Question: I have done a little research online with no luck, and I cant seem to see a question on SO similar to this.
I wanted to know if its possible to place a windows program to fit inside a jFrame or jWindow. The particular example I had in mind was if I were to create a jFrame, can I spawn a windows program to open (i.e. cmd.exe) and embed that window within my jFrame somewhere. Hopefully the following image depicts what Im trying to acheive.

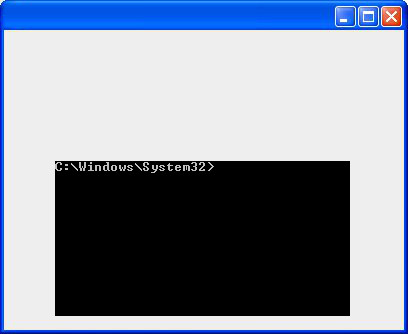
Answer: This has been asked before several times on this site, and always, as far as I can recall the answer is the same: while yes this is theoretically feasible, it is extraordinarily difficult to implement, especially since Java Swing uses light weight components that are not created by the OS, but created by the Swing itself. You would be better off using a language that allows you to get tighter with the operating system such as C# if Windows or C/C++ with Windows and most everything else.
So my final answer: this is not practical with Java Swing GUI's.
---
Note that if all you want to do is to stream output from the command line, this can be done by displaying it in a JTextField or JEditPane or JTextPane. There is no need to embed an OS window into the GUI for this.